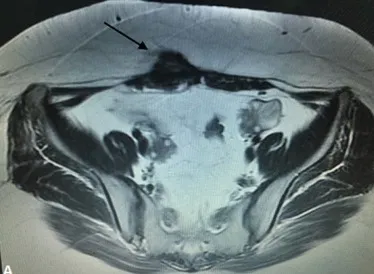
(A, B) MRI images of the masses in the anterior abdominal wall (arrows); the lesions tend to extent to the subcutaneous fat and the right rectus abdominis muscle.
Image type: radiology (mri)